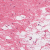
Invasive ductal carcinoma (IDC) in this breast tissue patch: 0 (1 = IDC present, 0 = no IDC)